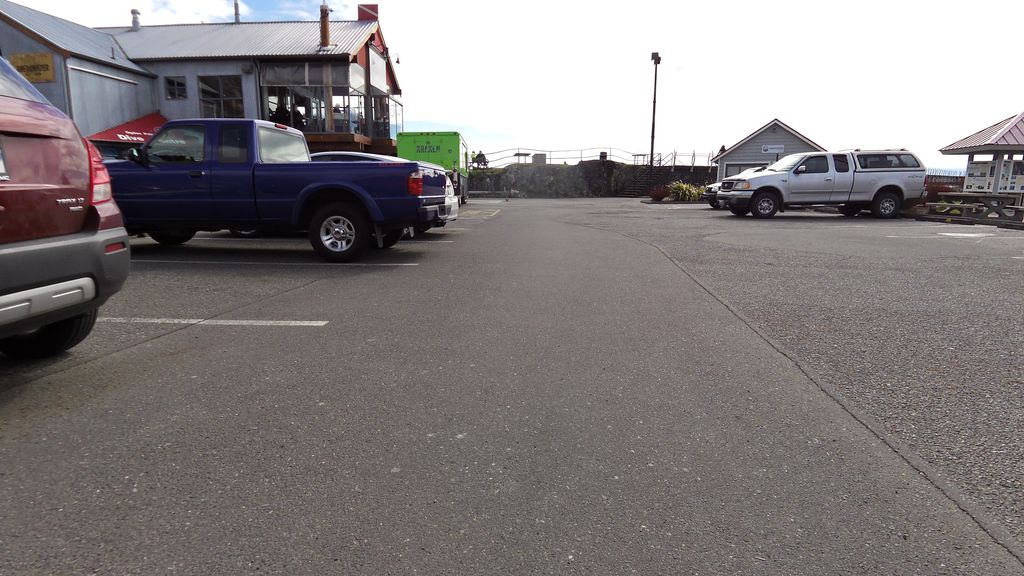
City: victoria